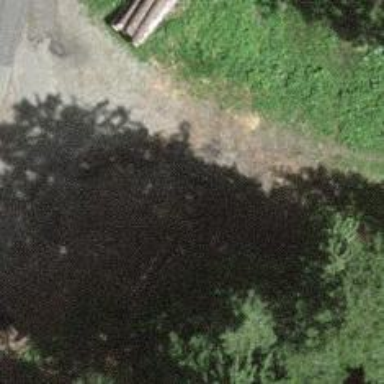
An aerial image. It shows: Bench.